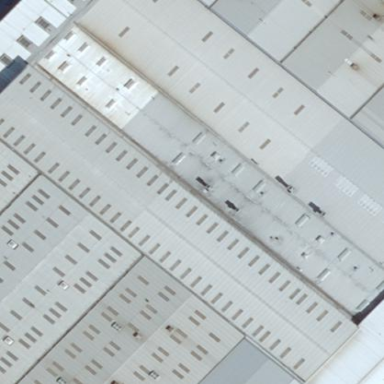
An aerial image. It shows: Industrial building.